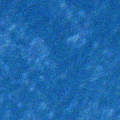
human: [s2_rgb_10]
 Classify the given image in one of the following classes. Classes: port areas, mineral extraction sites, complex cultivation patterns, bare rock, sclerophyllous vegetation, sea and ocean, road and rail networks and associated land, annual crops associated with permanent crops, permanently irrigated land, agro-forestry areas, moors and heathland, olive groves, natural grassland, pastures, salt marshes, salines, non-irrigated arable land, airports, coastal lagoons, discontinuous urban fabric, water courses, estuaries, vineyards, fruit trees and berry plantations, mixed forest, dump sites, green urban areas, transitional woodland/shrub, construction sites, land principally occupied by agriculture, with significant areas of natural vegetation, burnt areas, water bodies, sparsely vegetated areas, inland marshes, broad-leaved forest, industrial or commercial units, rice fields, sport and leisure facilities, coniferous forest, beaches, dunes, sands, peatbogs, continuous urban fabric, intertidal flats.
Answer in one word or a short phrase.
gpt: sea and ocean